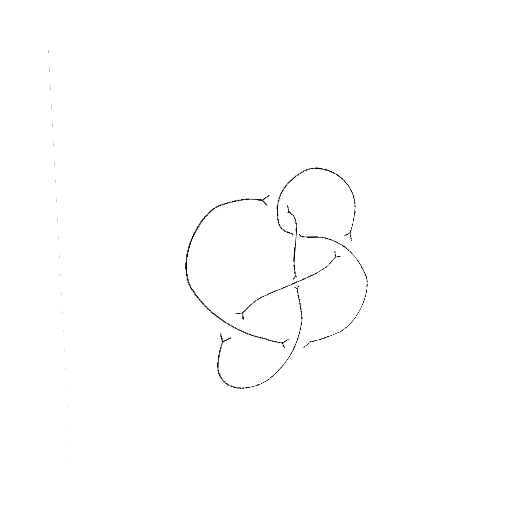
Crossing number: 6